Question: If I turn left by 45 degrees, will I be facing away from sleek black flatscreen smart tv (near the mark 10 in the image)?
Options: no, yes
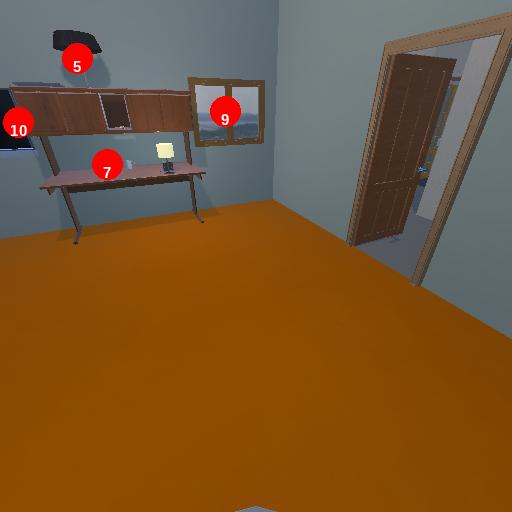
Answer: no